Question: I am looking to plot something like the whispering gallery modes -- a 2D cylindrically symmetric plot in polar coordinates. Something like this:

I found the following code snippet in Trott's symbolics guidebook. Tried running it on a very small data set; it ate 4 GB of memory and hosed my kernel:
'''
(* add points to get smooth curves *)
addPoints[lp_][points_, \[Delta]\[CurlyEpsilon]_] :=
Module[{n, l}, Join @@ (Function[pair,
If[(* additional points needed? *)
(l = Sqrt[#. #]&[Subtract @@ pair]) < \[Delta]\[CurlyEpsilon], pair,
n = Floor[l/\[Delta]\[CurlyEpsilon]] + 1;
Table[# + i/n (#2 - #1), {i, 0, n - 1}]& @@ pair]] /@
Partition[If[lp === Polygon,
Append[#, First[#]], #]&[points], 2, 1])]
(* Make the plot circular *)
With[{\[Delta]\[CurlyEpsilon] = 0.1, R = 10},
Show[{gr /. (lp : (Polygon | Line))[l_] :>
lp[{#2 Cos[#1], #2 Sin[#1]} & @@@(* add points *)
addPoints[lp][l, \[Delta]\[CurlyEpsilon]]],
Graphics[{Thickness[0.01], GrayLevel[0], Circle[{0, 0}, R]}]},
DisplayFunction -> $DisplayFunction, Frame -> False]]
'''
Here, 'gr' is a rectangular 2D ListContourPlot, generated using something like this (for example):
'''
data = With[{eth = 2, er = 2, wc = 1, m = 4},
Table[Re[
BesselJ[(Sqrt[eth] m)/Sqrt[er], Sqrt[eth] r wc] Exp[
I m phi]], {r, 0, 10, .2}, {phi, 0, 2 Pi, 0.1}]];
gr = ListContourPlot[data, Contours -> 50, ContourLines -> False,
DataRange -> {{0, 2 Pi}, {0, 10}}, DisplayFunction -> Identity,
ContourStyle -> {Thickness[0.002]}, PlotRange -> All,
ColorFunctionScaling -> False]
'''
Is there a straightforward way to do cylindrical plots like this?.. I find it hard to believe that I would have to turn to Matlab for my curvilinear coordinate needs :)
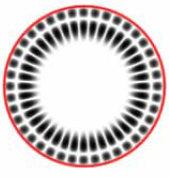
Answer: Previous snippets deleted, since this is clearly the best answer I came up with:
'''
With[{eth = 2, er = 2, wc = 1, m = 4},
ContourPlot[
Re[BesselJ[(Sqrt[eth] m)/Sqrt[er], Sqrt[eth] r wc] Exp[I phi m]]/.
{r ->Norm[{x, y}], phi ->ArcTan[x, y]},
{x, -10, 10}, {y, -10, 10},
Contours -> 50, ContourLines -> False,
RegionFunction -> (#1^2 + #2^2 < 100 &),
ColorFunction -> "SunsetColors"
]
]
'''

Replacing 'ContourPlot' by 'Plot3D' and removing the unsupported options you get: